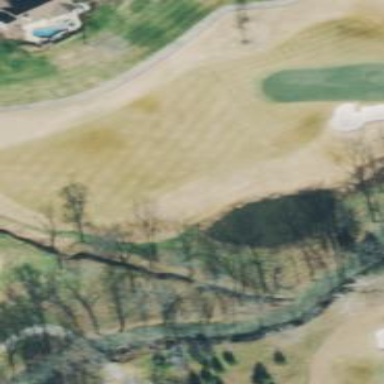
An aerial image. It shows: Rough area in golf course.